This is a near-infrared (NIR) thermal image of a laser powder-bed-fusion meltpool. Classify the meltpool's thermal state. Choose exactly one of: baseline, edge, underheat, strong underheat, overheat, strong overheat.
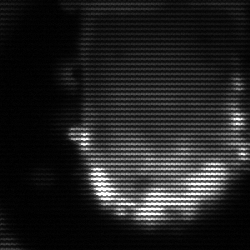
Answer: baseline